Question: I have to measure slew rates in signals like the one in the image below. I need the slew rate of the part marked by the grey arrow.

At the moment I smoothen the signal with a hann window to get rid of eventual noise and to flatten the peaks. Then I search (starting right) the 30% and 70% points and calculate the slew rate between this two points.
But my problem is, that the signal gets flattened after smoothing. Therefore the calculated slew rate is not as high as it should be. An if I reduce smoothing, then the peaks (you can see right side in the image) get higher and the 30% point is eventually found at the wrong position.
Is there a better/safer way to find the required slew rate?
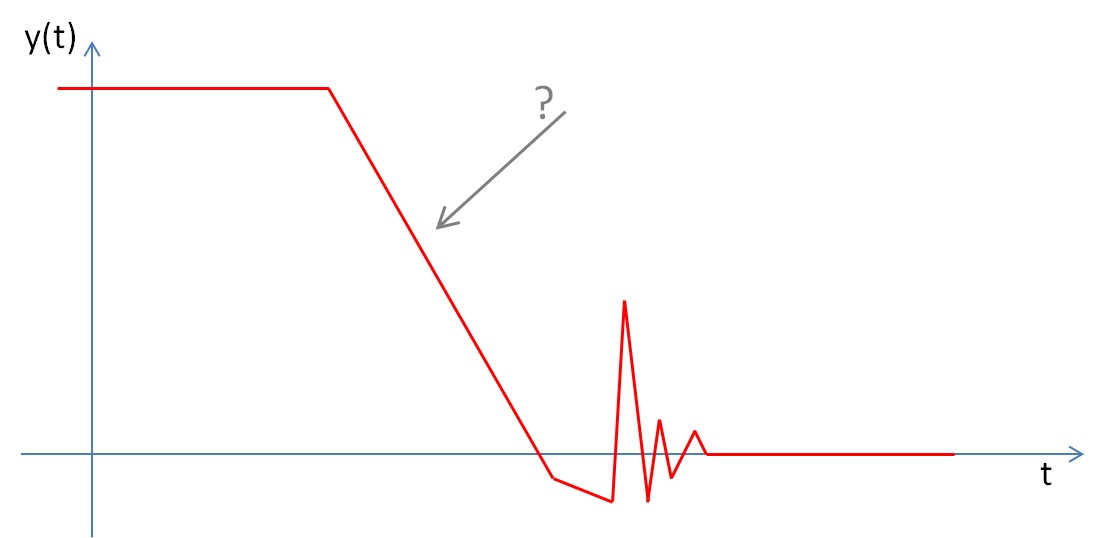
Answer: If you know between what values your signal is transitioning, and your noise is not too large, you can simply compute the time differences between all crossings of 30% and all crossings of 70% and keep the smallest one:
'''
import numpy as np
import matplotlib.pyplot as plt
s100, s0 = 5, 0
signal = np.concatenate((np.ones((25,)) * s100,
s100 + (np.random.rand(25) - 0.5) * (s100-s0),
np.linspace(s100, s0, 25),
s0 + (np.random.rand(25) - 0.5) * (s100-s0),
np.ones((25,)) * s0))
# Interpolate to find crossings with 30% and 70% of signal
# The general linear interpolation formula between (x0, y0) and (x1, y1) is:
# y = y0 + (x-x0) * (y1-y0) / (x1-x0)
# to find the x at which the crossing with y happens:
# x = x0 + (y-y0) * (x1-x0) / (y1-y0)
# Because we are using indices as time, x1-x0 == 1, and if the crossing
# happens within the interval, then 0 <= x <= 1.
# The following code is just a vectorized version of the above
delta_s = np.diff(signal)
t30 = (s0 + (s100-s0)*.3 - signal[:-1]) / delta_s
idx30 = np.where((t30 > 0) & (t30 < 1))[0]
t30 = idx30 + t30[idx30]
t70 = (s0 + (s100-s0)*.7 - signal[:-1]) / delta_s
idx70 = np.where((t70 > 0) & (t70 < 1))[0]
t70 = idx70 + t70[idx70]
# compute all possible transition times, keep the smallest
idx = np.unravel_index(np.argmin(t30[:, None] - t70),
(len(t30), len(t70),))
print t30[idx[0]] - t70[idx[1]]
# 9.6
plt. plot(signal)
plt.plot(t30, [s0 + (s100-s0)*.3]*len(t30), 'go')
plt.plot(t30[idx[0]], [s0 + (s100-s0)*.3], 'o', mec='g', mfc='None', ms=10)
plt.plot(t70, [s0 + (s100-s0)*.7]*len(t70), 'ro')
plt.plot(t70[idx[1]], [s0 + (s100-s0)*.7], 'o', mec='r', mfc='None', ms=10 )
plt.show()
'''